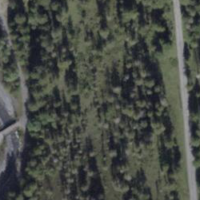
EUNIS habitat code: 43
Species observed at this site:
Rubus saxatilis
Laserpitium latifolium